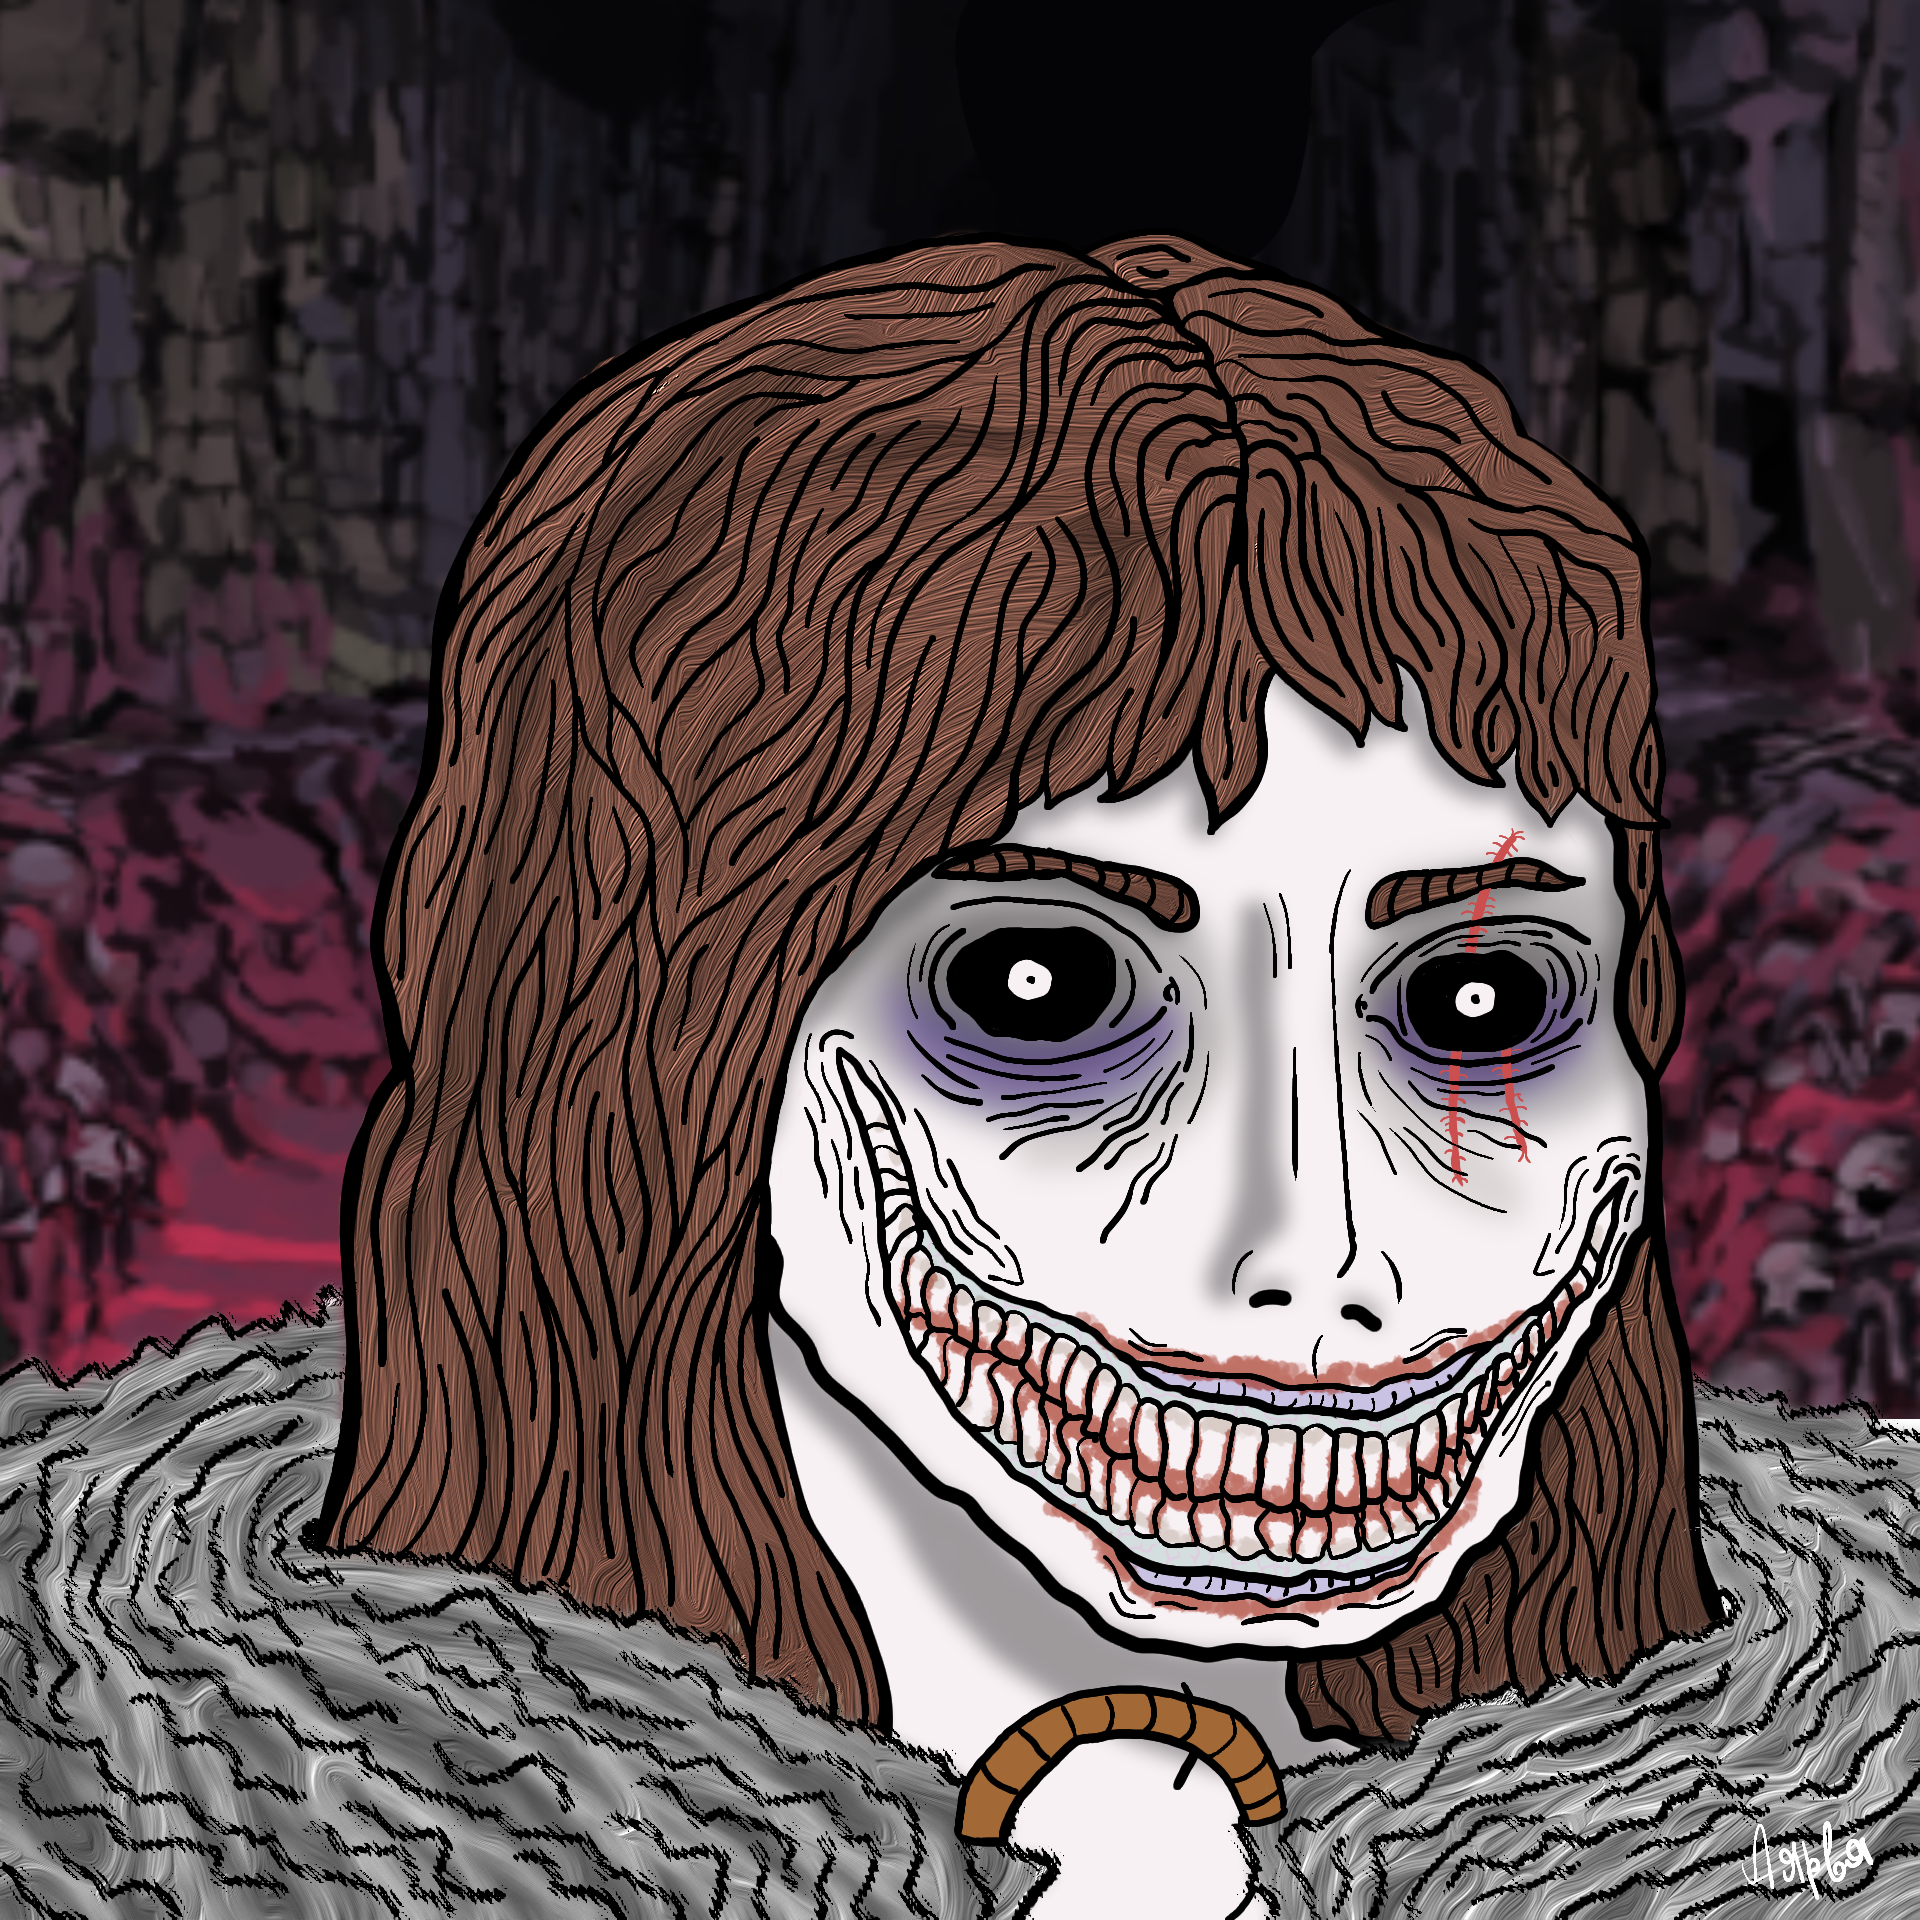
Label: 5_Oomer